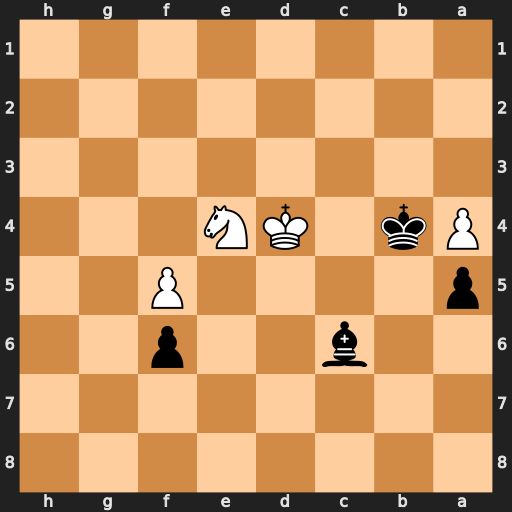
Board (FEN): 8/8/2b2p2/p4P2/Pk1KN3/8/8/8
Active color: b
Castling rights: -
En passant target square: -
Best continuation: Bxe4 Kxe4 Kxa4 Kd5 Kb5